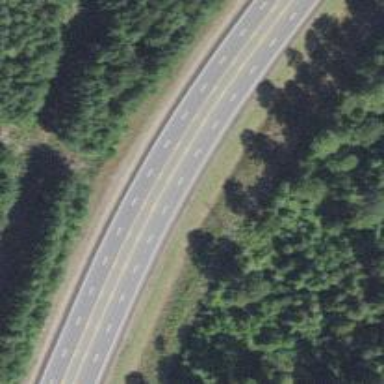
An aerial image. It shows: Trunk highway.